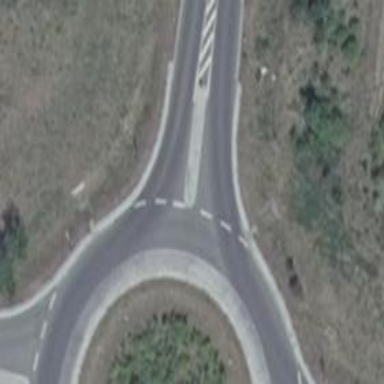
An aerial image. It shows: Secondary road.